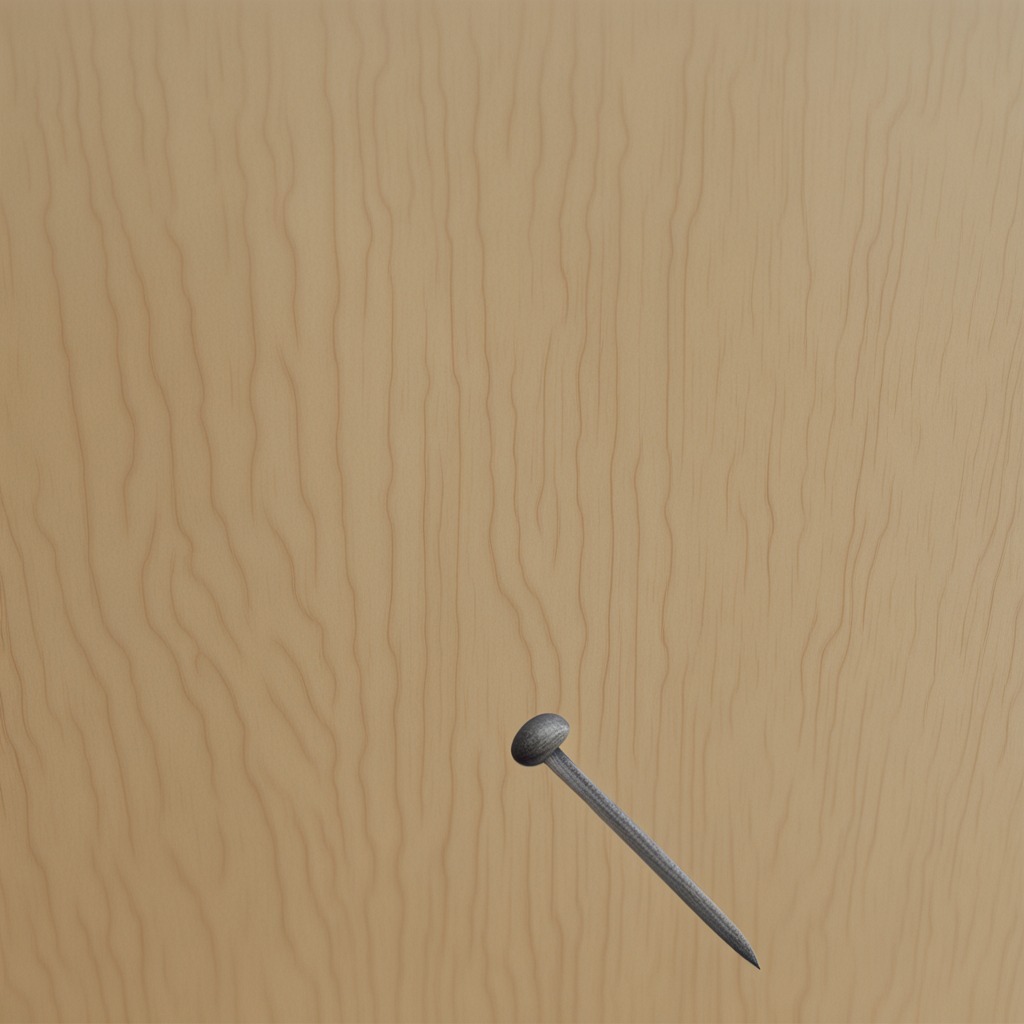
An iron nail is lying on the plywood surface.